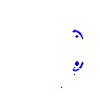
Particle: pion